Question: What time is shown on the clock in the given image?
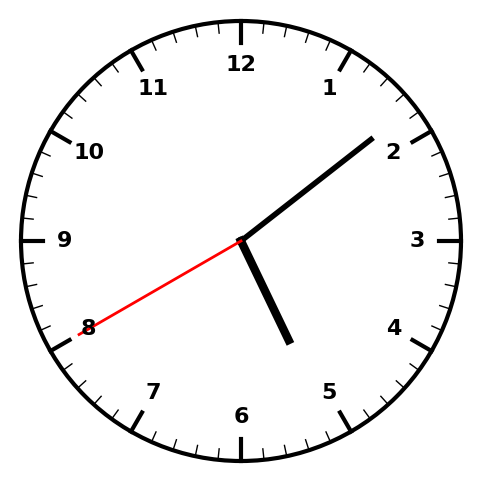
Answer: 05:08:40